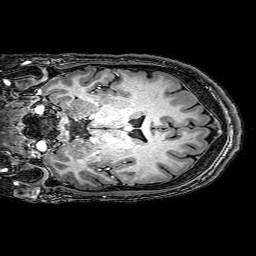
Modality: T1w
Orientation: coronal
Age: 26
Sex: male
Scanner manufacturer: philips
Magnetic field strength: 3 T
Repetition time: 0.009 s
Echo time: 0.0035 s